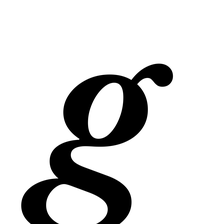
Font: LibreCaslonText-Italic_SemiBold_Italic